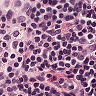
Metastatic tissue present: no